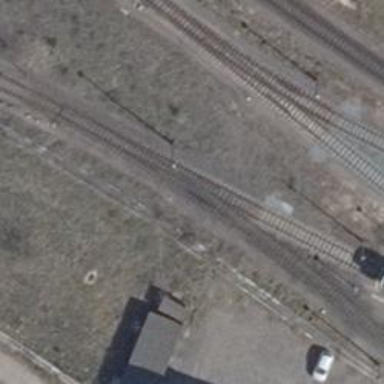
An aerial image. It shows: Railway switch.